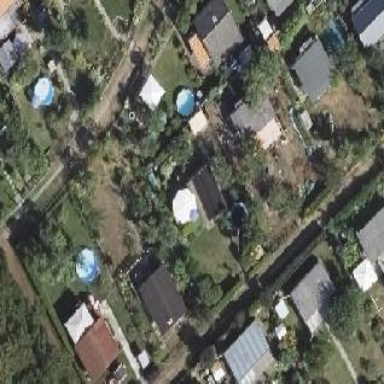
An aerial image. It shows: Plot in the allotments.